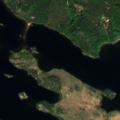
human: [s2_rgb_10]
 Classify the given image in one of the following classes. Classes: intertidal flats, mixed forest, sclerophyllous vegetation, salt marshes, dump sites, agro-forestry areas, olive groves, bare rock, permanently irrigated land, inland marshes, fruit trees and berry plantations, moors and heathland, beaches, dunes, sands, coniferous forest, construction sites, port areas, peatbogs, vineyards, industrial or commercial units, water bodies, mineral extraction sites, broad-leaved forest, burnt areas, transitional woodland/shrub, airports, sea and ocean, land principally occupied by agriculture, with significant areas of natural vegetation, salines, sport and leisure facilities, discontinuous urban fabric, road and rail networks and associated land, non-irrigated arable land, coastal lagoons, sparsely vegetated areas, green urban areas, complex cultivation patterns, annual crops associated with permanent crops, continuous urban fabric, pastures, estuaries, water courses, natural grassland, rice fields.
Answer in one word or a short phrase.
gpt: coniferous forest, mixed forest, transitional woodland/shrub, water bodies